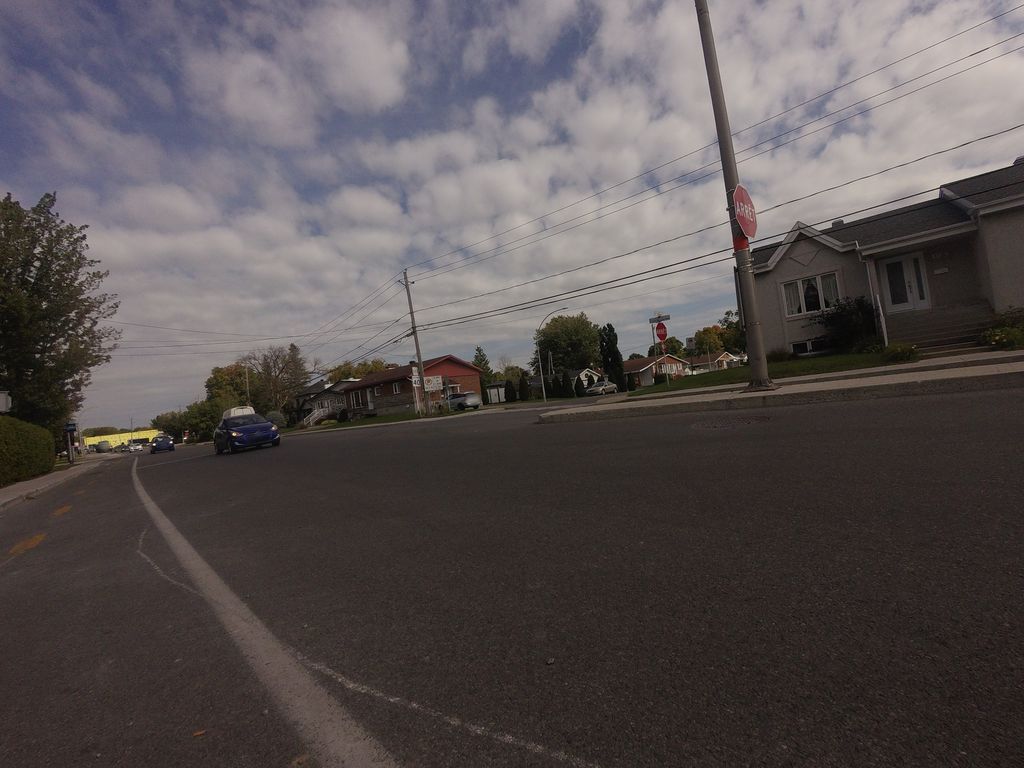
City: montreal